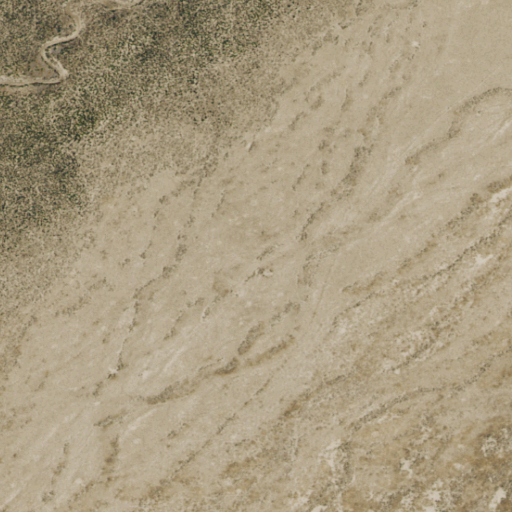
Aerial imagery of plain(s) in Nevada named Taylor Flat containing only shrub